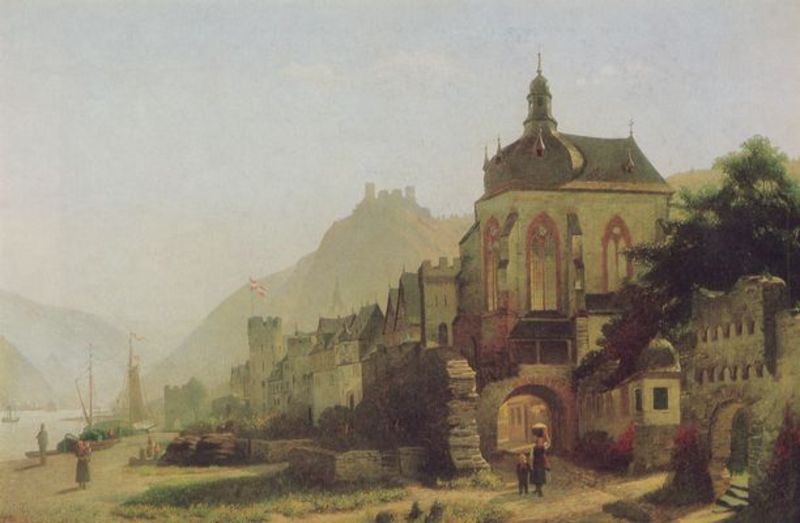
Titel: Oberwesel, Uferansicht mit Schönburg
Künstler: Christian Eduard Boettcher
Standort: Bonn
Institution: Rheinisches Landesmuseum Bonn
Schlagwörter: baum, berg, dunkel, felsen, himmel, mann, meer, schatten, wasser, aquarell, bäume, fluss, frauen, landschaft, menschen, see, stadt, ufer, blumen, fenster, frau, hell, licht, männer, strasse, stützen, weiss, dach, gebäude, gras, rot, schloss, weg, wiese, leute, barock, mensch, rahmen, stein, tragen, bach, häuser, hügel, weite, büsche, kirche, sonne, kind, mutter, pflanzen, gotik, tal, boot, kinder, turm, schiffe, segel, segelboot, segelschiffe, bogen, fahne, berge, fels, dorf, dächer, giebel, mauer, dunst, nebel, vegetation, hafen, anleger, masten, romantik, treppe, treppen, wehen, korb, stimmung, stufe, stufen, frühling, tor, zinnen, befestigung, segler, spitzweg, ruine, burg, zwiebelturm, torbogen, diesig, festung, flusslandschaft, stich, wimpel, tore, stadttor, gotisch, spitzbogen, romantisch, gemeinde, kapelle, stadtmauer, einfahrt, zinne, burgruine, rhein, burganlage, niederung, mosel, bergfestung, torboggen